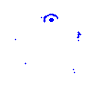
Particle: pion